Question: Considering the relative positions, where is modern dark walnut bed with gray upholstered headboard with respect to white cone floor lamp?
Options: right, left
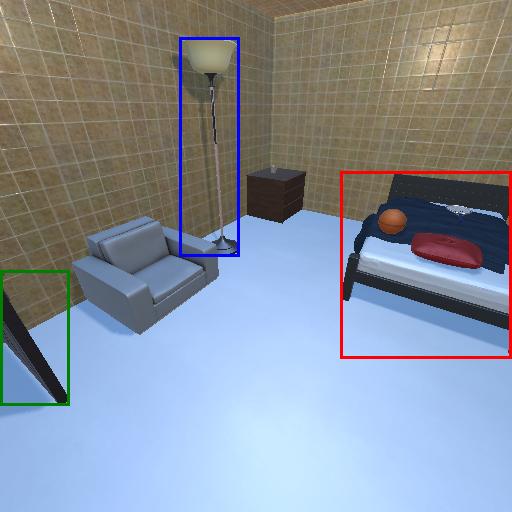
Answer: right